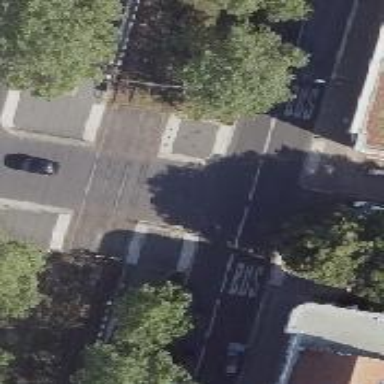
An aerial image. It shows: Uncontrolled tram crossing.